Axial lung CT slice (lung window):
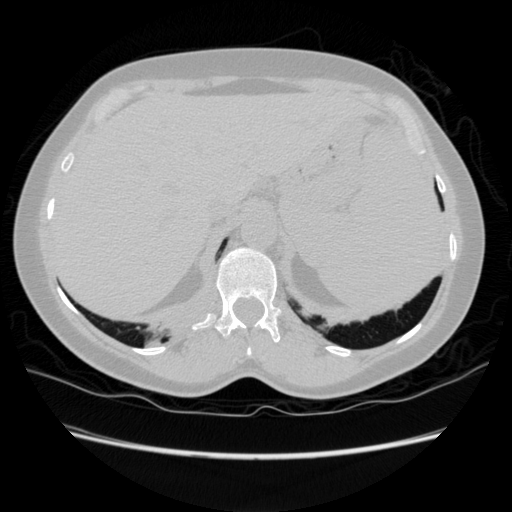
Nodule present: no